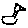
Label: bird